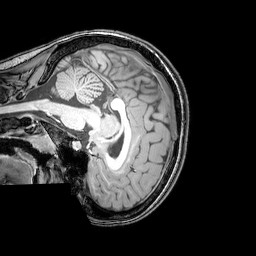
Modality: T1w
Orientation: sagittal
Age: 24
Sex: female
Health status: healthy
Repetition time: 0.081 s
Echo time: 0.037 s